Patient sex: F
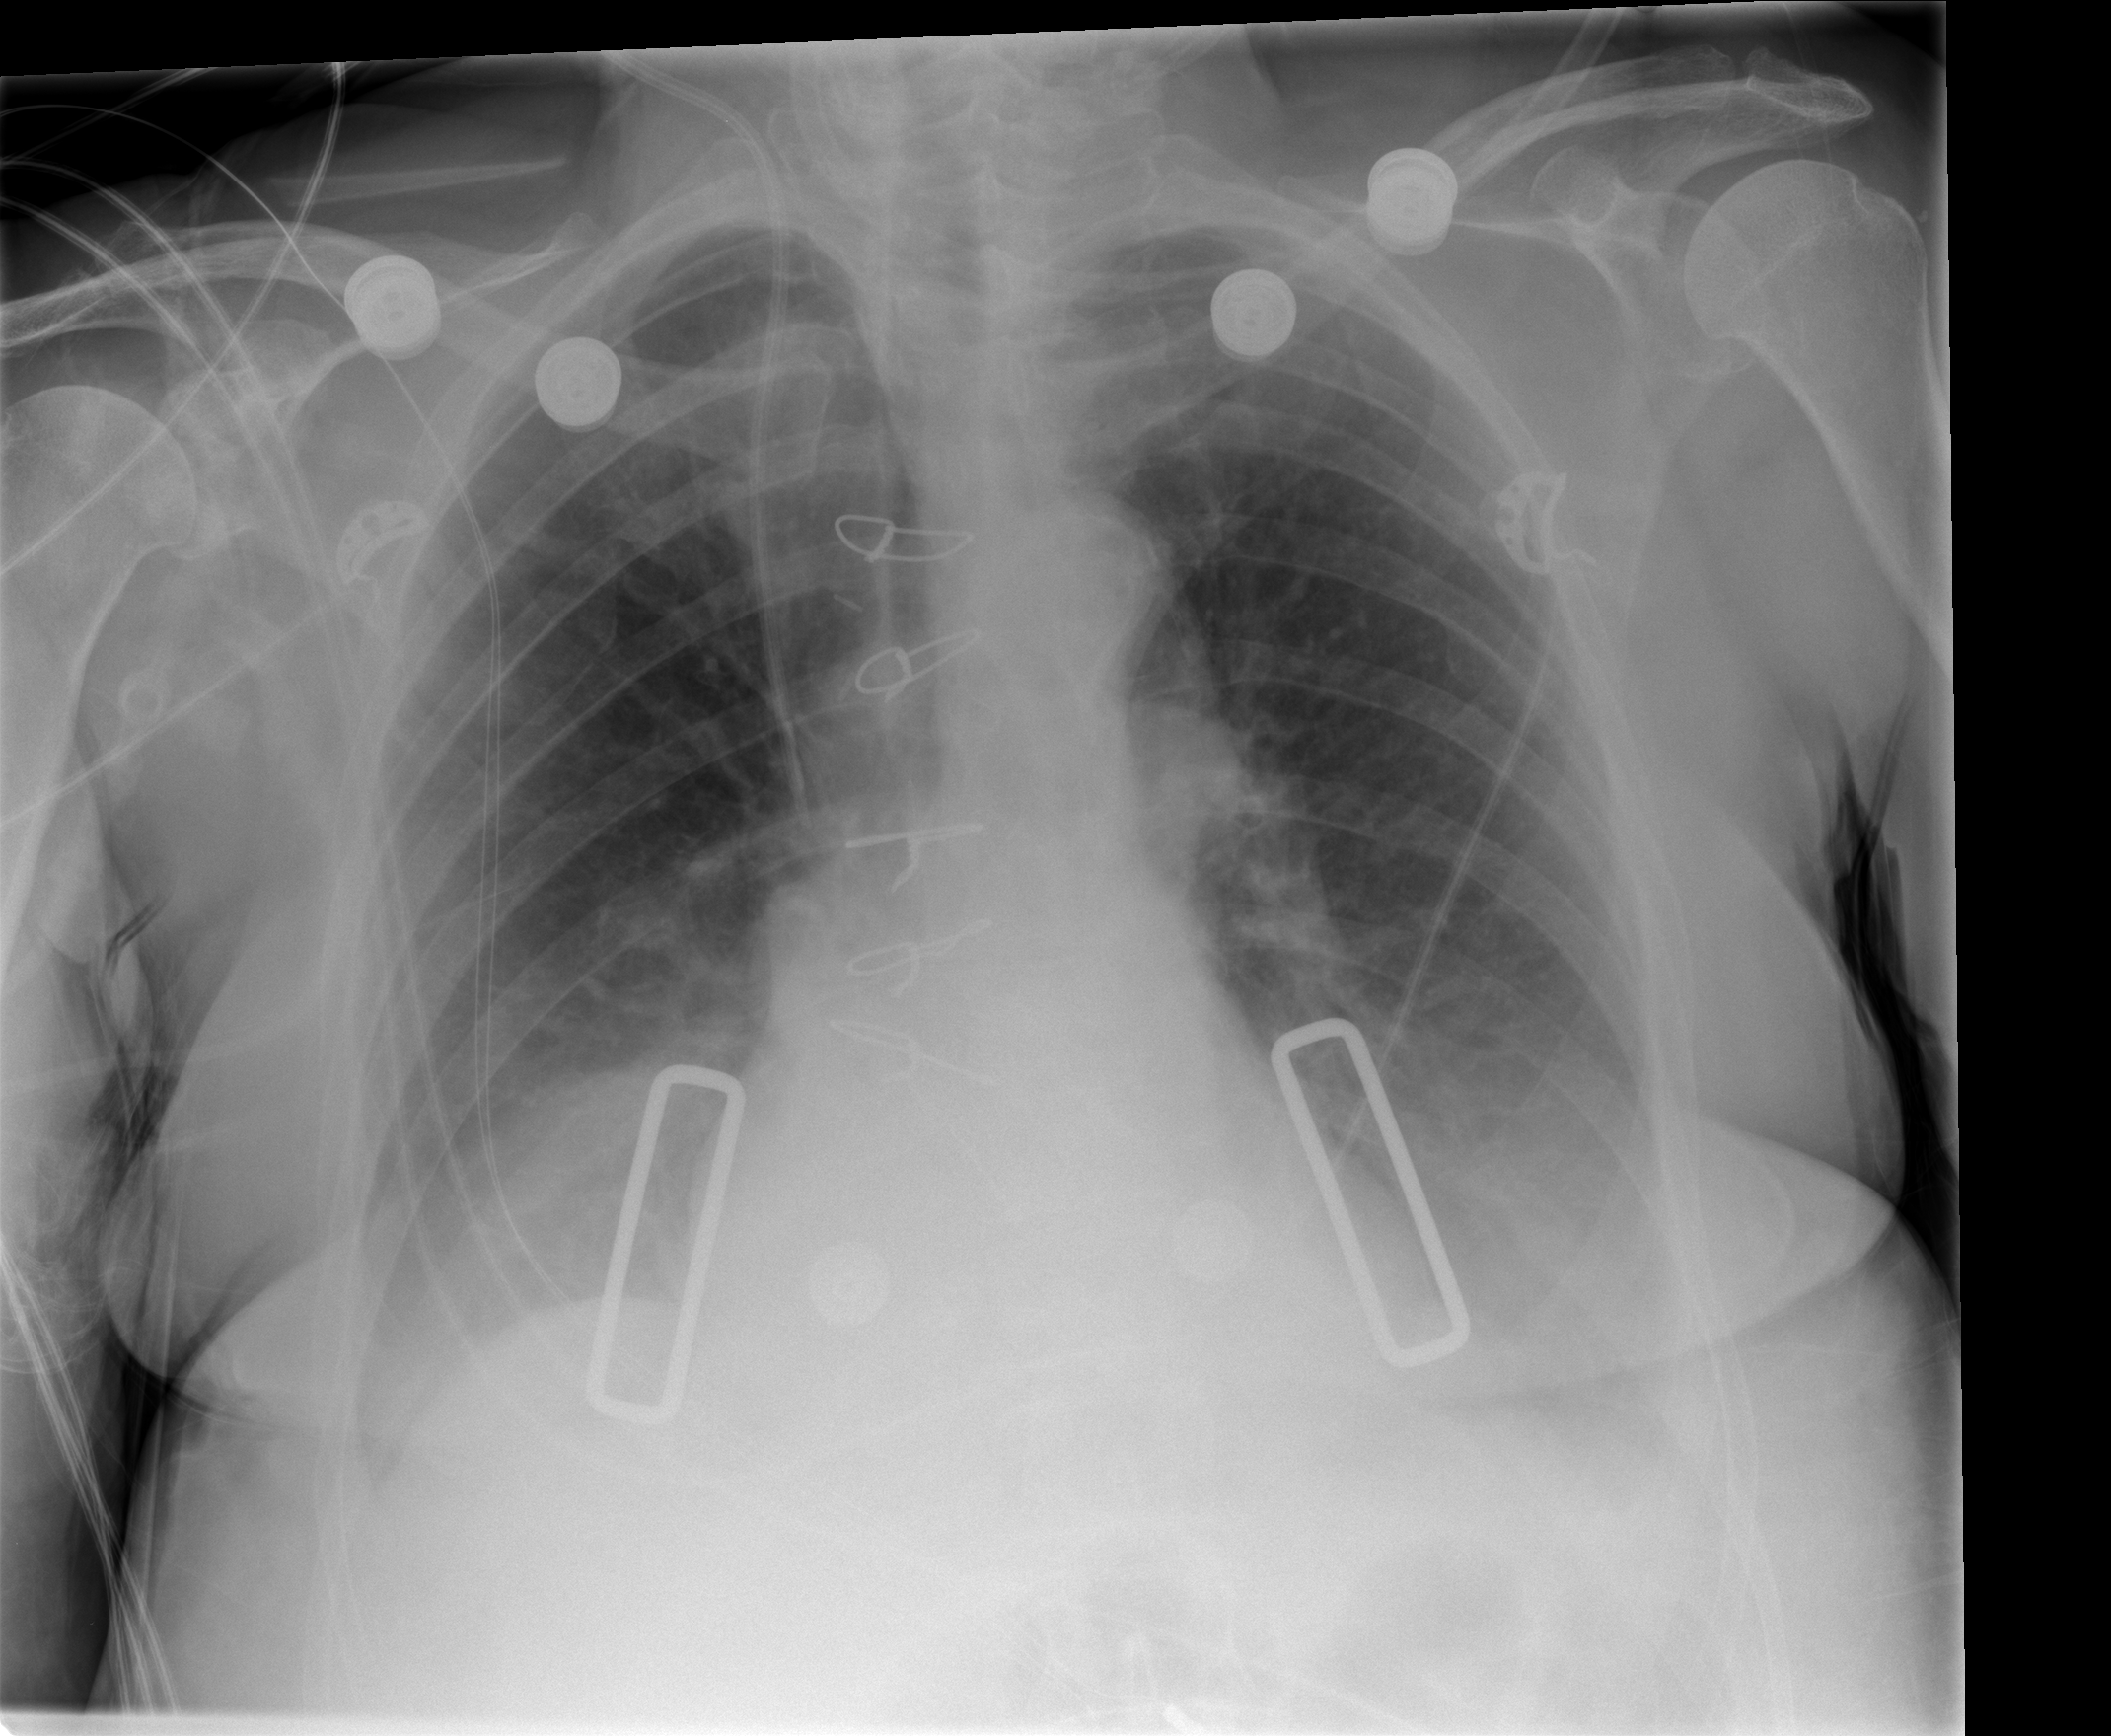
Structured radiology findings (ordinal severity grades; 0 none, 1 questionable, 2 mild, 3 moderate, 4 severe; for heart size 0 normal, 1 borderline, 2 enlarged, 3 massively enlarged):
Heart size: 0
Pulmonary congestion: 0
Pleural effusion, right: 1
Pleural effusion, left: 1
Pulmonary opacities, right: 0
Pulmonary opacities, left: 0
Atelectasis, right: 0
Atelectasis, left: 0